Field crop: tomato
Growth stage: 1
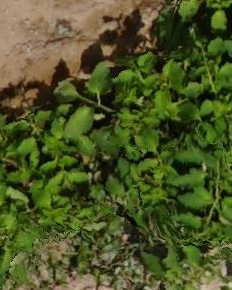
Species: tomato